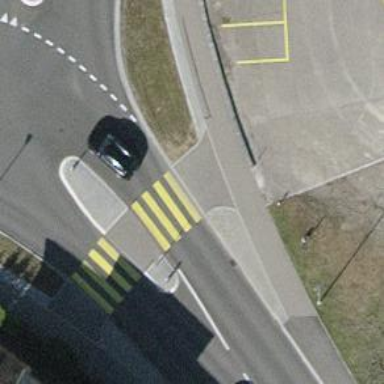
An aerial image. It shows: Kerb barrier.